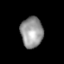
Tissue: lung
Cell type: Myeloid cells
Senescence score: 0.5905
Nuclear area (px): 664
Mean DAPI intensity: 152.271